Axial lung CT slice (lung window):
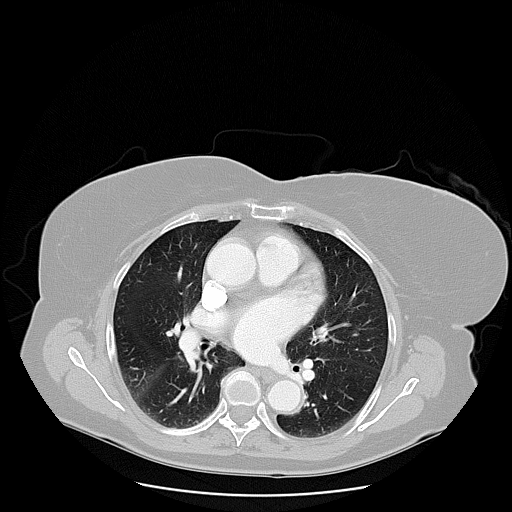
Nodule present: no